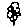
Label: flower